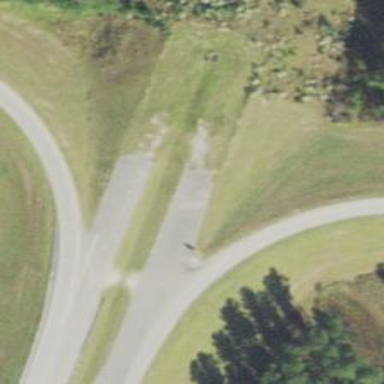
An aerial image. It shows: Asphalt surface.